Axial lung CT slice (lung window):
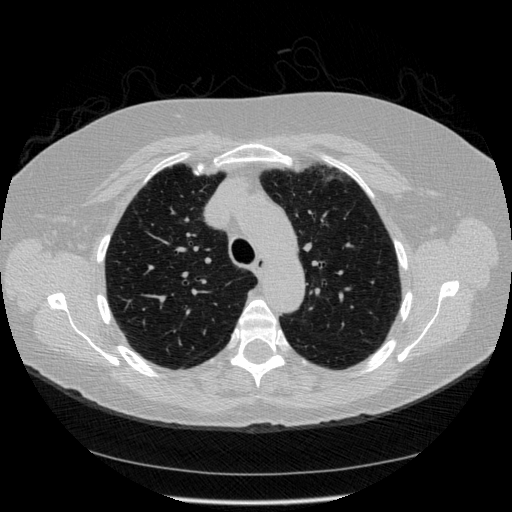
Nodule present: no